Question: I have something like this...

Its a bunch of JLabels within JPanels inside a
--JFrame
'''
--JPanel
--Set<JPanel>
--JLabel object contained in each JPanel object cotained in the set
'''
I want to create an external panel/frame so that each time I hover over each individual JPanel, a new frame/panel pops up giving me some data. This will essentially overlap over the JFrame.
Its pretty brief but I just need some guidance as to what I need to look up.
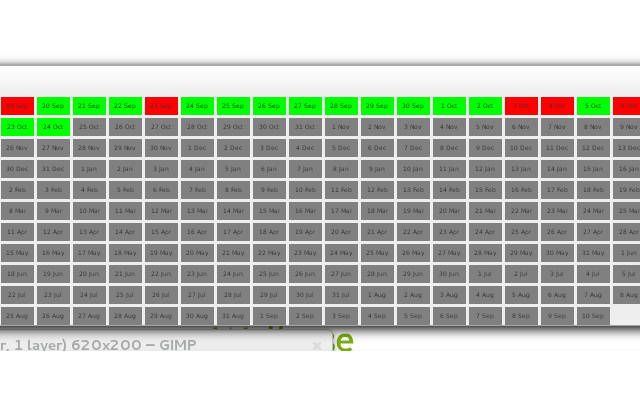
Answer: Maybe you can just use JToolTip. When the mouse hovers over the label for a couple of seconds it will display automatically. See the section from the Swing tutorial on <URL>.
Or if you want something more complicated use a MouseListener. On 'mouseEntered()' you can display a 'JPopupMenu' or an undecorated 'JDialog'.
You can start by reading the Swing tutorial on <URL>.